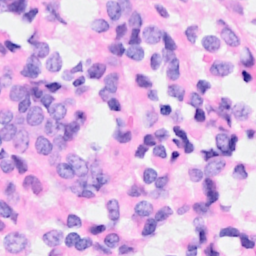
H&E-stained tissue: Breast